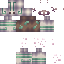
A female human skin with medium skin, wearing brown long hair dressed in a blue hoodie and brown pants, featuring a closed mouth.